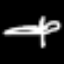
Label: palm tree